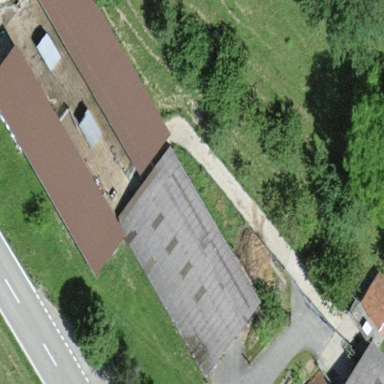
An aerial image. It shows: Sty building.